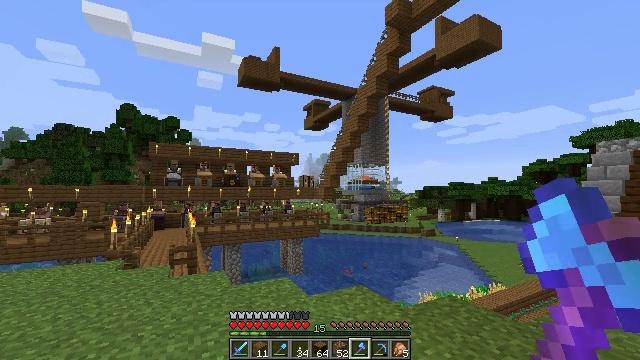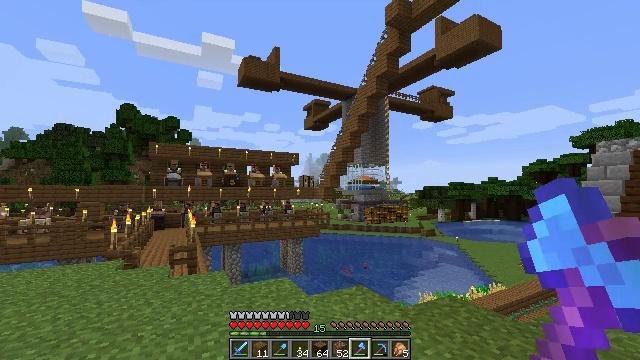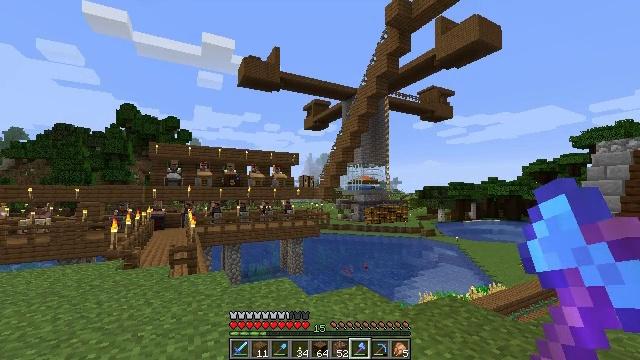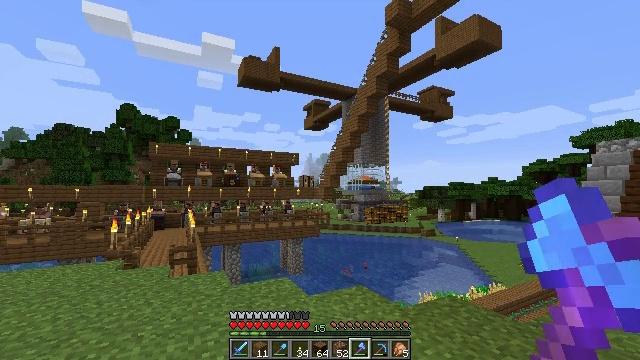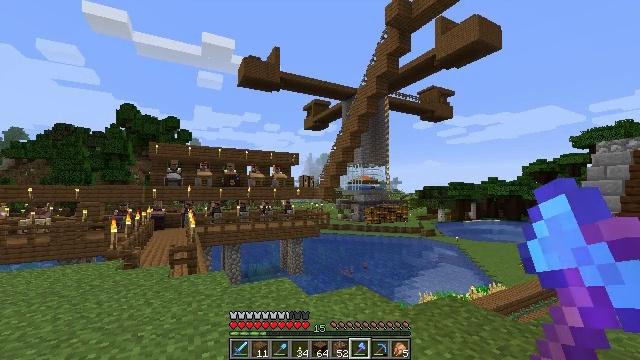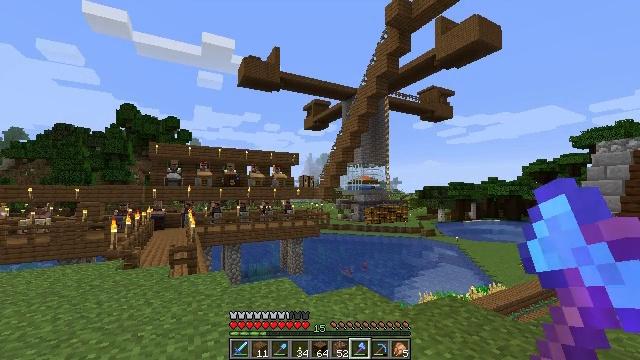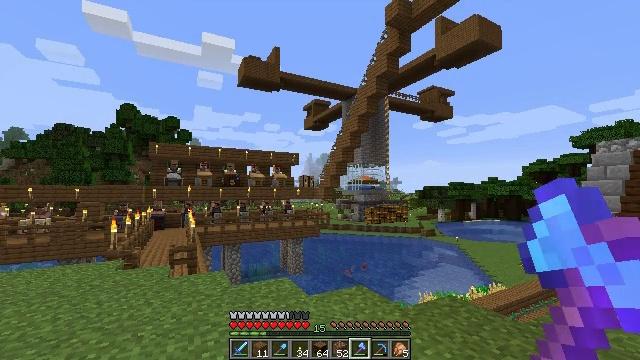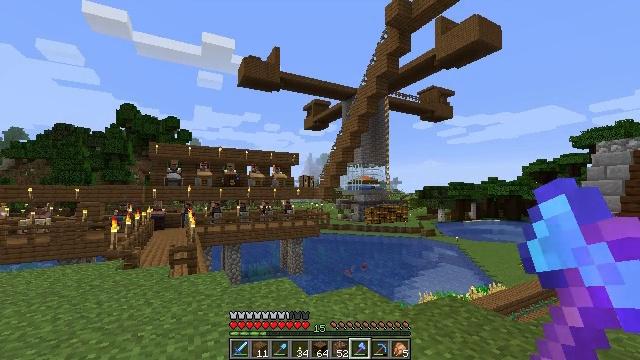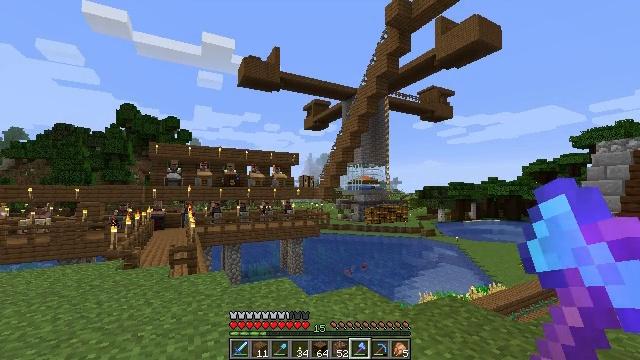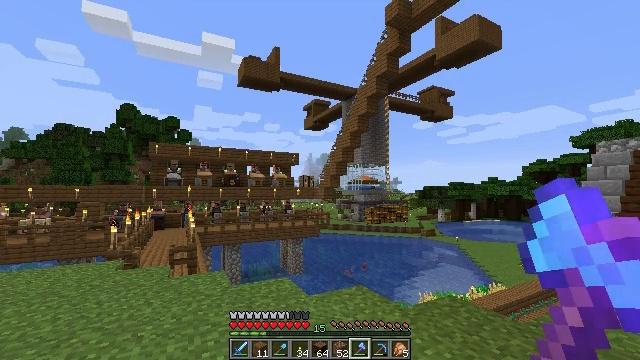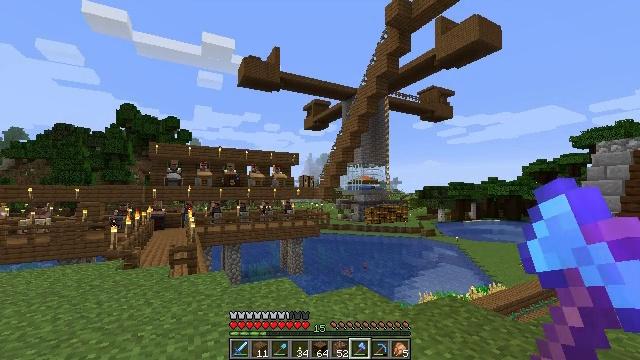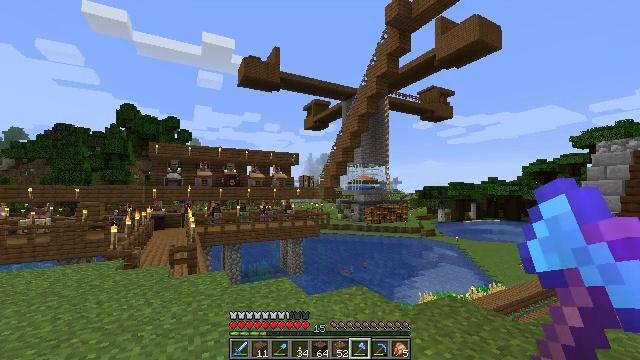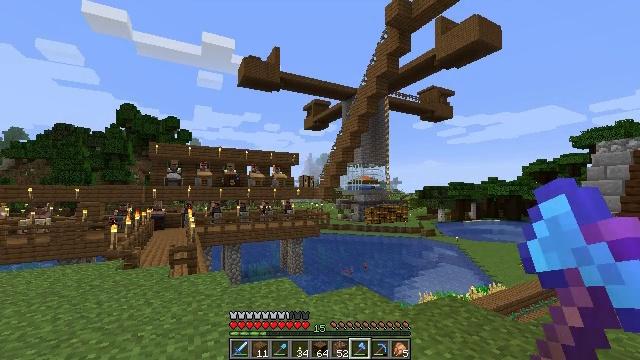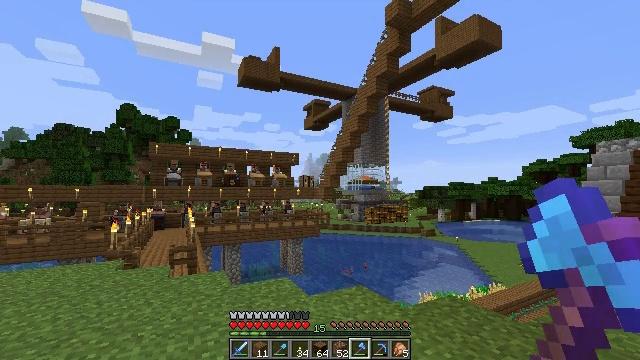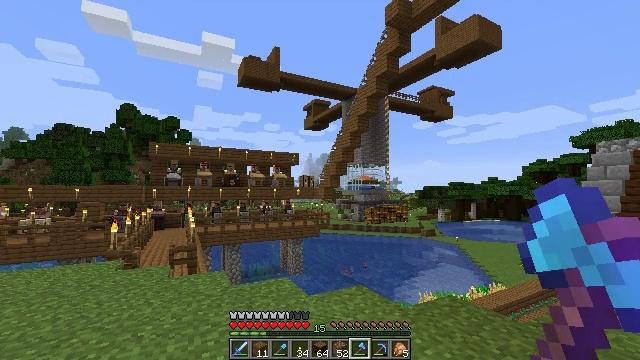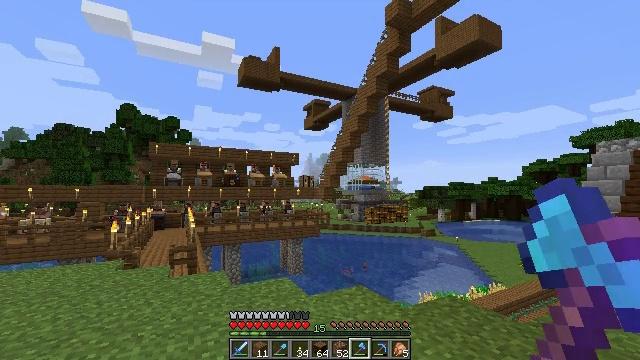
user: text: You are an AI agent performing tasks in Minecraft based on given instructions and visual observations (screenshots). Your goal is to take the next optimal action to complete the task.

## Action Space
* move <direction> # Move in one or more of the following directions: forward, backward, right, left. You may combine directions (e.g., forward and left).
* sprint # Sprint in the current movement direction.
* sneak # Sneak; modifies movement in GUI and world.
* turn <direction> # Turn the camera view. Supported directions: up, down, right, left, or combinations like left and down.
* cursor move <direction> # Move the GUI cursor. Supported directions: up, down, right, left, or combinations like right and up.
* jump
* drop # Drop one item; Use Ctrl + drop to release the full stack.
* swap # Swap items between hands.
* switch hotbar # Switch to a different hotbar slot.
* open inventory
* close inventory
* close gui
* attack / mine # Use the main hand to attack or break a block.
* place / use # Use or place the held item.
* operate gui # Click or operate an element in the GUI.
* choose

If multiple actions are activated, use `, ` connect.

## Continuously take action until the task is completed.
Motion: motion action
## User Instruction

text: Create a spruce pressure plate in the crafting table with spruce planks.
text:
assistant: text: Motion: no_op
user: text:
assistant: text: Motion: no_op
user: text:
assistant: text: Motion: no_op
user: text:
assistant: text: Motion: no_op
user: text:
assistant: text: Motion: no_op
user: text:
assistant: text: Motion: no_op
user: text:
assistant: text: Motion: no_op
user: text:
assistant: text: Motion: no_op
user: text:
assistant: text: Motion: no_op
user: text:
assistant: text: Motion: no_op
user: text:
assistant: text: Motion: no_op
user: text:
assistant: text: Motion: no_op
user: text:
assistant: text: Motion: no_op
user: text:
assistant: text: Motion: no_op
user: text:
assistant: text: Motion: no_op
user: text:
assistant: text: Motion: no_op
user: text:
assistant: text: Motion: no_op
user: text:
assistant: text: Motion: no_op
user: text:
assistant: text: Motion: no_op
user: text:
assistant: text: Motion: no_op
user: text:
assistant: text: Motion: no_op
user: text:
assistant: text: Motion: no_op
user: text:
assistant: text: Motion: no_op
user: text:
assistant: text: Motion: no_op
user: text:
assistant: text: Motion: no_op
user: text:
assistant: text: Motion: no_op
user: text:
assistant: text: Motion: no_op
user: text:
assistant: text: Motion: no_op
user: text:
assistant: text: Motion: no_op
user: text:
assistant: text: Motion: no_op